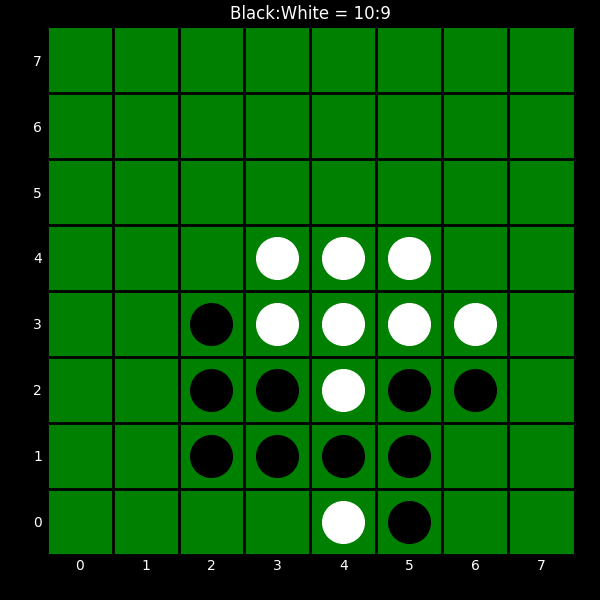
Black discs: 10
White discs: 9